Chest X-ray:
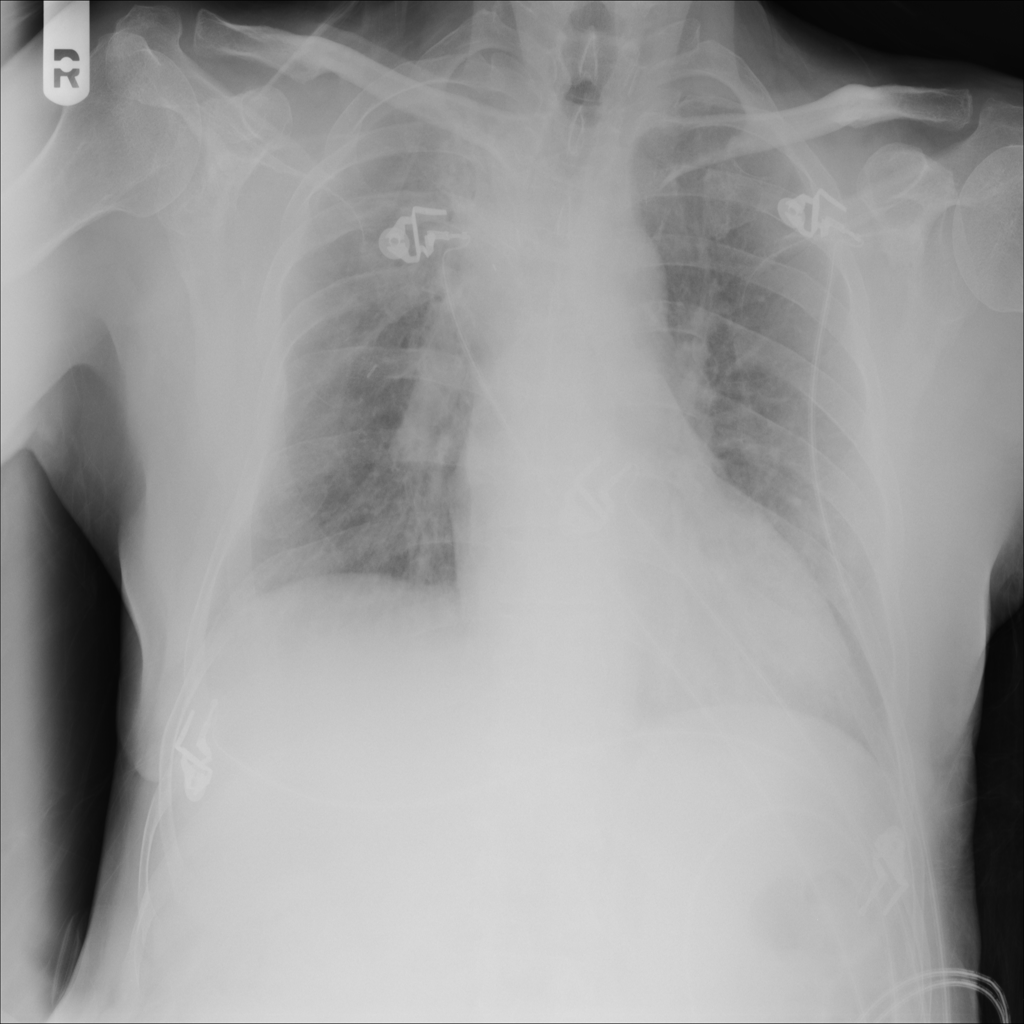
Findings: Consolidation, Fracture
No abnormal finding: no